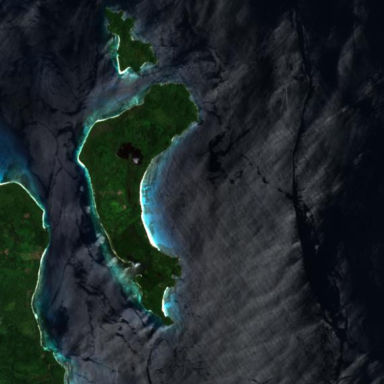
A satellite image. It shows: Island with natural coastline.